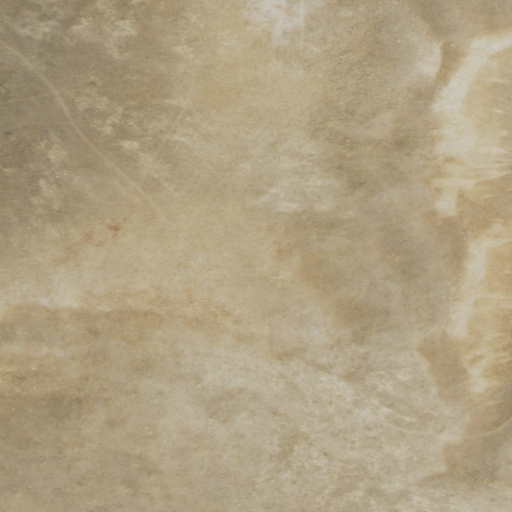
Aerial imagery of mountain in Wyoming named Red Spring Hill containing grassland and shrub